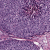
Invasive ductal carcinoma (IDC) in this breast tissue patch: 0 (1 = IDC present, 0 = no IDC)